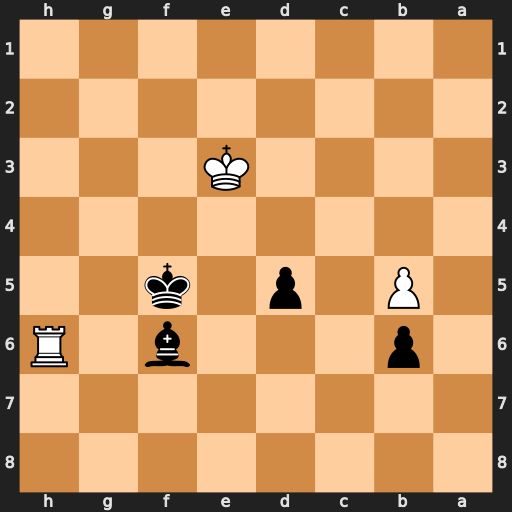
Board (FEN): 8/8/1p3b1R/1P1p1k2/8/4K3/8/8
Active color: b
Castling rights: -
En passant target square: -
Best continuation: Bg5+ Kd4 Bxh6